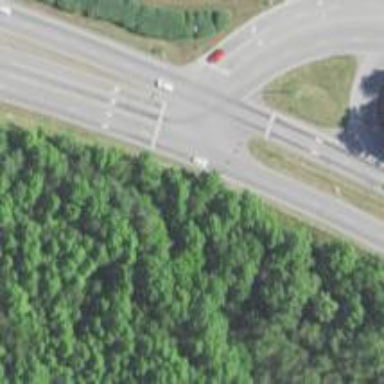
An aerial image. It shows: Trunk highway.